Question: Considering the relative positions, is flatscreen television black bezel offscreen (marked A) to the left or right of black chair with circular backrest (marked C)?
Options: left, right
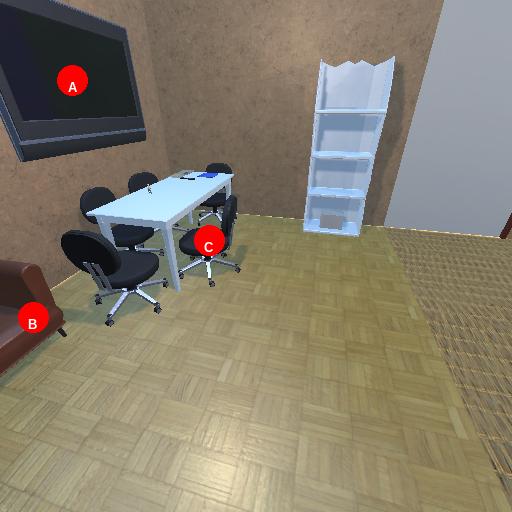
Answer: left